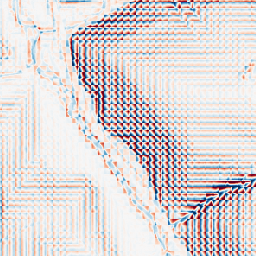
Category: wavelet
Decomposition family: wavelet_biorthogonal
Decomposition parameters: wavelet: bior1.3
level: 3
Upsampling method: linear_exact
Upsampling parameters: scale: 4
Upsampling scale: 4